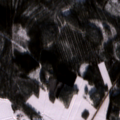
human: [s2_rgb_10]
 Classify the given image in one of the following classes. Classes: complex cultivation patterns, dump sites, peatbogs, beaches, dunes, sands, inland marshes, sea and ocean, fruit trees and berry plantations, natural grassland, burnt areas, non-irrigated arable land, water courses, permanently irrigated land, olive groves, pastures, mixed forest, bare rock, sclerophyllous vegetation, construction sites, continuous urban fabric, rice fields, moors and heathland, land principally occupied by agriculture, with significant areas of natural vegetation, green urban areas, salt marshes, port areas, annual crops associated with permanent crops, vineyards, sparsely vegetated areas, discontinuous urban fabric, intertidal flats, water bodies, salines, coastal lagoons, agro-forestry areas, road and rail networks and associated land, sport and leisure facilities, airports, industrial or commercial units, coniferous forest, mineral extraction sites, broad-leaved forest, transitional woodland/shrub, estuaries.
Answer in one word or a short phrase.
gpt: non-irrigated arable land, coniferous forest, mixed forest, peatbogs